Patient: sex F, age 63
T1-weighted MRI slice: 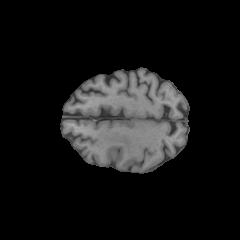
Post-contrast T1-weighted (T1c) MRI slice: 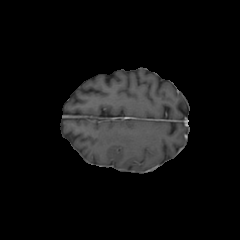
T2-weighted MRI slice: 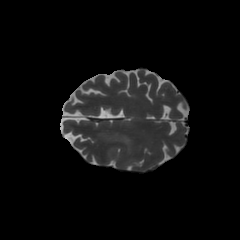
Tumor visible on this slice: yes
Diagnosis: Glioblastoma, IDH-wildtype
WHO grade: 4